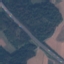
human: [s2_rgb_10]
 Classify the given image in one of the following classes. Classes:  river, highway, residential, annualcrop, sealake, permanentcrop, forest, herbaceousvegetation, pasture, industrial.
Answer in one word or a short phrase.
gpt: Highway